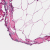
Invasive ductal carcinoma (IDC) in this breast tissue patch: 0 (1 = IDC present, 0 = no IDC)